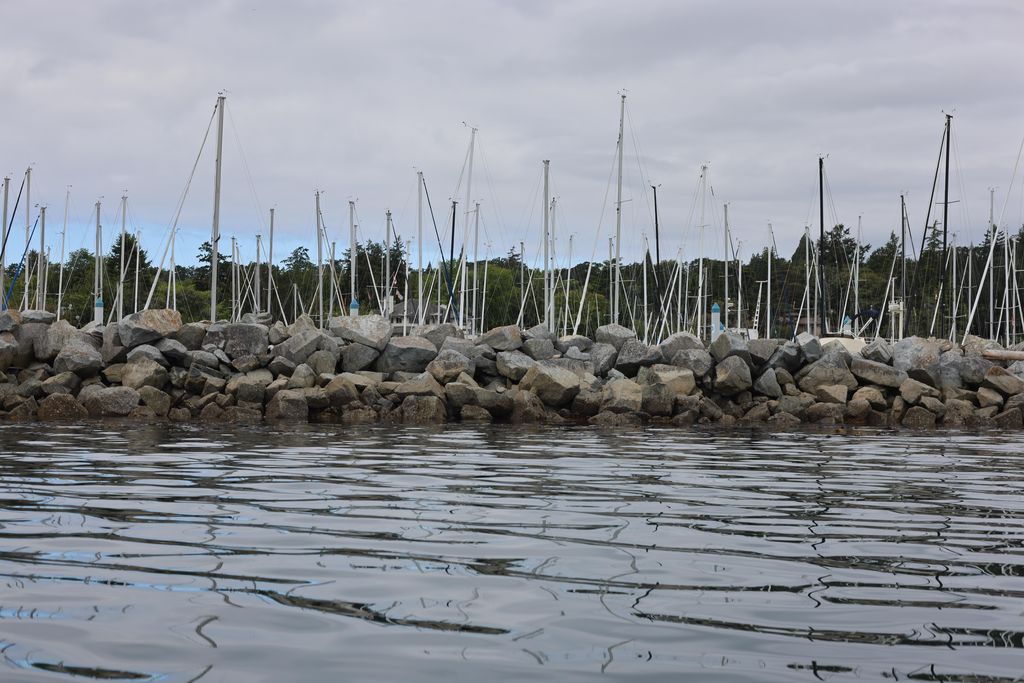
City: victoria